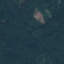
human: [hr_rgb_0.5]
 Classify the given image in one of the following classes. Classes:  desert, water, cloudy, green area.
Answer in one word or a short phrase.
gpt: green area